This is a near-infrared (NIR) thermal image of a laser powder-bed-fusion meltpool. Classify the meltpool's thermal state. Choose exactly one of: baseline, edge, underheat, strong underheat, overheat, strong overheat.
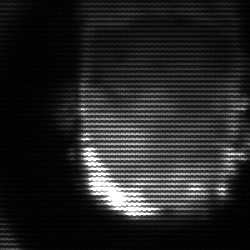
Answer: baseline